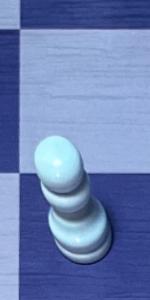
Label: Pawn_White